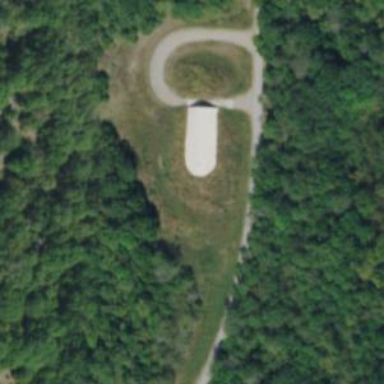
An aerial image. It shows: Military bunker.